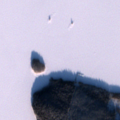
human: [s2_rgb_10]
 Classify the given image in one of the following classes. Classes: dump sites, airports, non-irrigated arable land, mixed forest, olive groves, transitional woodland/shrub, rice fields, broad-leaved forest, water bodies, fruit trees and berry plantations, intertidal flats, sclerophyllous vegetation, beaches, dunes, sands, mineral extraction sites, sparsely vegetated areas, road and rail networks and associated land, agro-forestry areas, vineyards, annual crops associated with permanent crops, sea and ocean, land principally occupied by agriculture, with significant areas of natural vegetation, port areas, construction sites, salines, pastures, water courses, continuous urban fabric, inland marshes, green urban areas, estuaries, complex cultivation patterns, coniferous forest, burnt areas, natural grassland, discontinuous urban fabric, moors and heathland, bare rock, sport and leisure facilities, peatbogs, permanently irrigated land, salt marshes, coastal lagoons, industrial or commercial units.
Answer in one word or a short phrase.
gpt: coniferous forest, water bodies